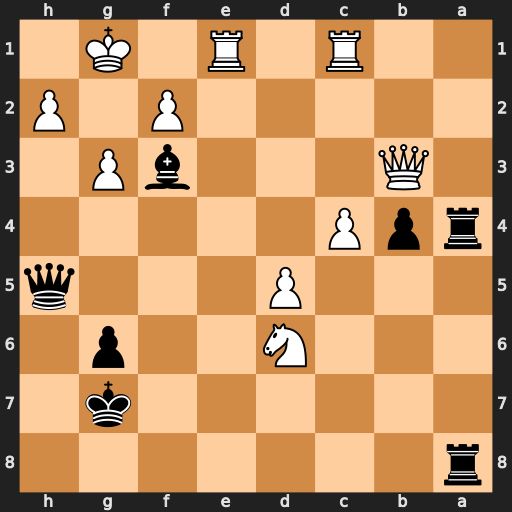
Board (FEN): r7/6k1/3N2p1/3P3q/rpP5/1Q3bP1/5P1P/2R1R1K1
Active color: b
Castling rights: -
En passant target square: -
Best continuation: Qxh2+ Kxh2 Rh8+ Kg1 Rh1#